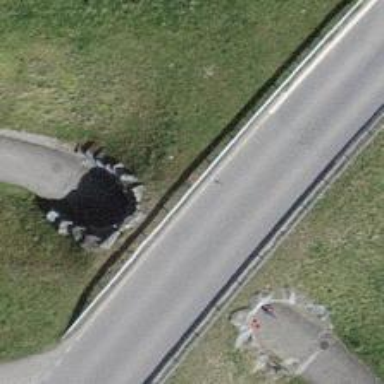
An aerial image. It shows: Asphalt track leading into tunnel.